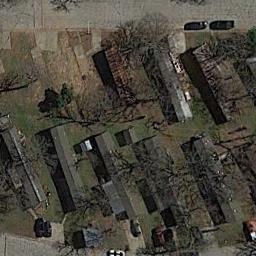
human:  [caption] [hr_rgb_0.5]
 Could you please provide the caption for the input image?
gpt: The mobile home park is on the grass next to the road .

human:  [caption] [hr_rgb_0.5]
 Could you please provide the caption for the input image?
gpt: There are moving homes in this rectangular area .

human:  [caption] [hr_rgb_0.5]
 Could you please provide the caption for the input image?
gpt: The mobile home park has some mobile homes and bare trees .

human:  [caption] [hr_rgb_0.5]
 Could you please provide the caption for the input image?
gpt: There are many buildings of different shapes and sizes in the mobile home parks .

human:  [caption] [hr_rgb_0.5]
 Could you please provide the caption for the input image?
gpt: There are some buildings and withered trees in the mobile home park .